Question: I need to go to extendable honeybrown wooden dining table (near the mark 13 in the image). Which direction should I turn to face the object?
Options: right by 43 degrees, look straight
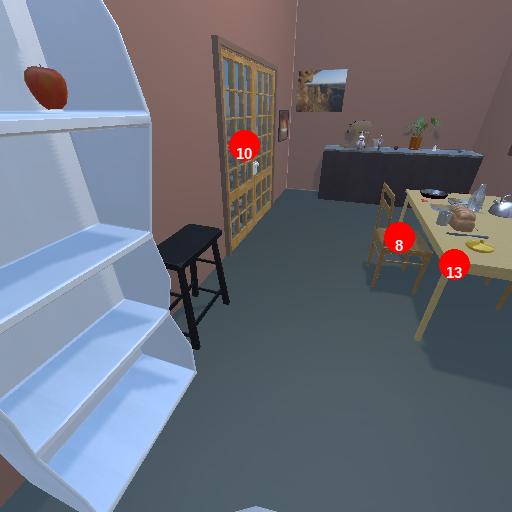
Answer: right by 43 degrees